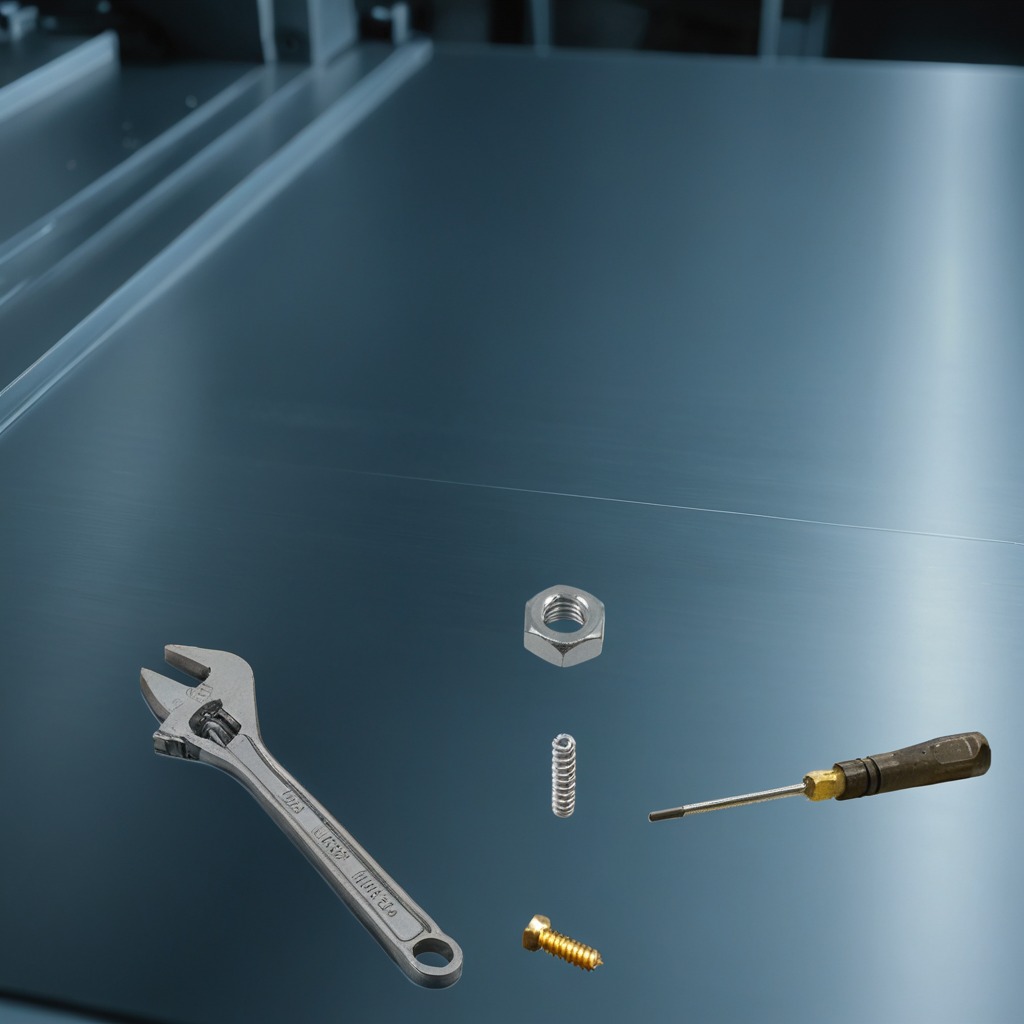
A machine screw, a coiled metal spring, a screwdriver, a metal nut, and a wrench are lying on a metal table in a machine shop under fluorescent lights.